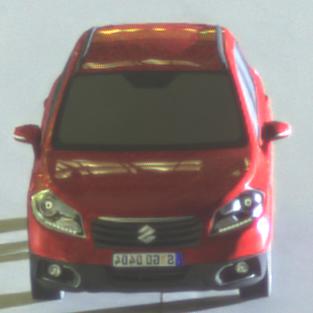
Make: Suzuki
Model: SX4 S-Cross 1.6
Detailed model: SX4 (II) S-Cross
Model produced from: 2013/10
Model produced until: 2015/08
Doors: 5
Color: red
Road condition: dry road
Daytime: night
Contrast: high contrast